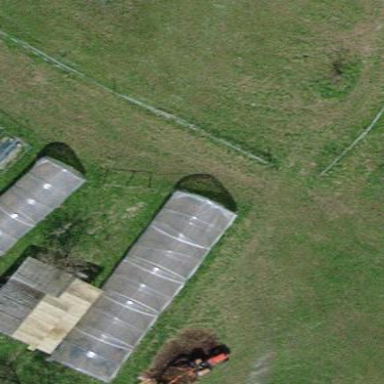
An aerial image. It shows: Greenhouse.